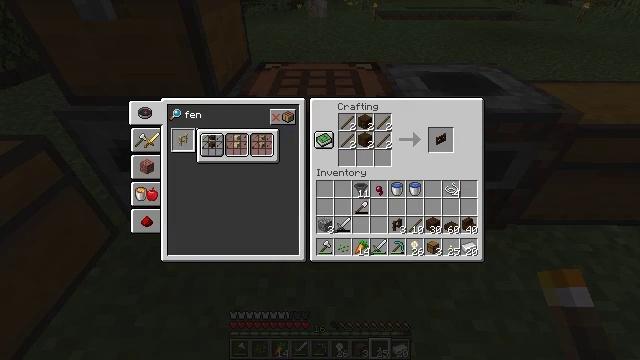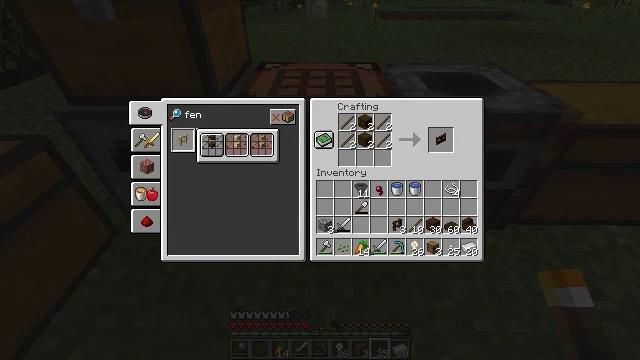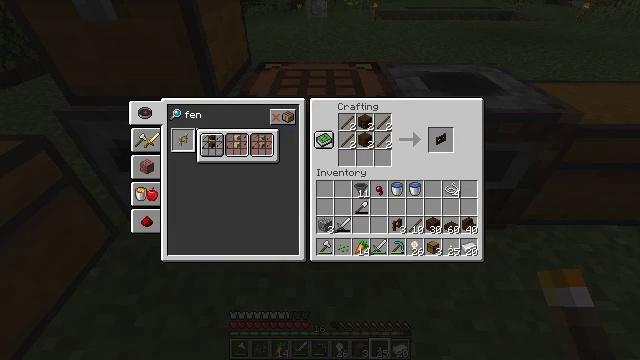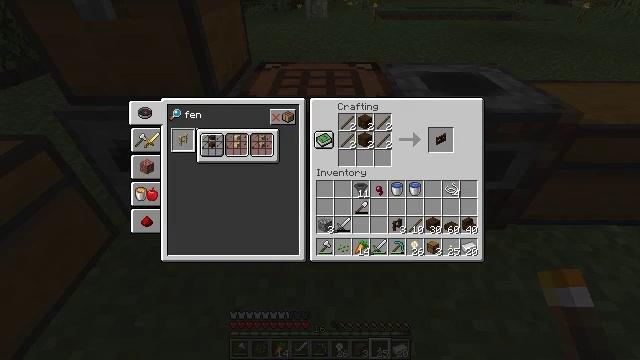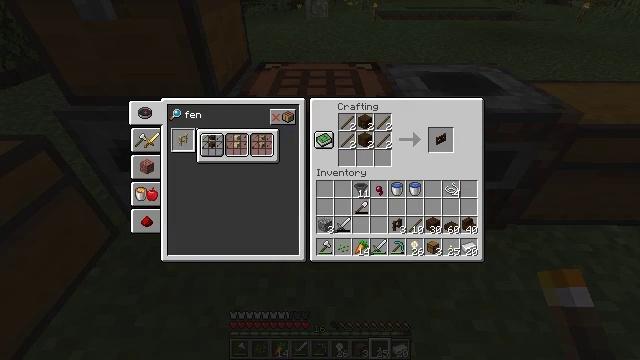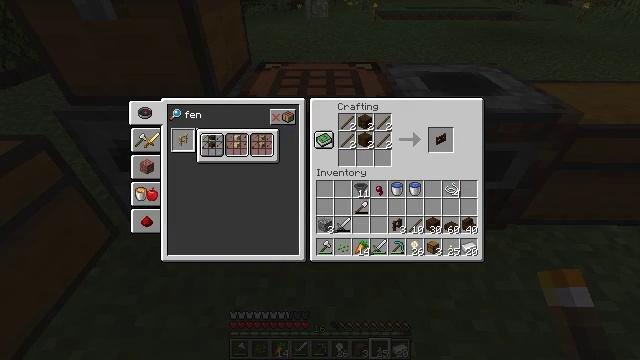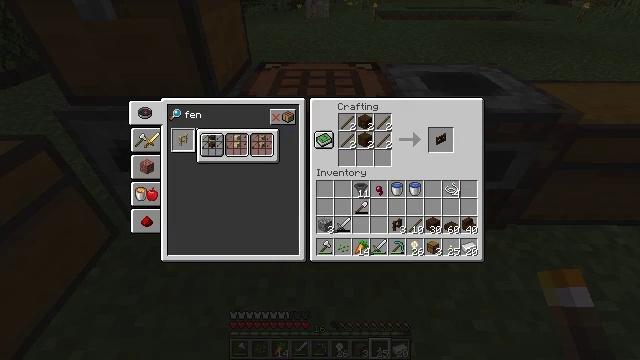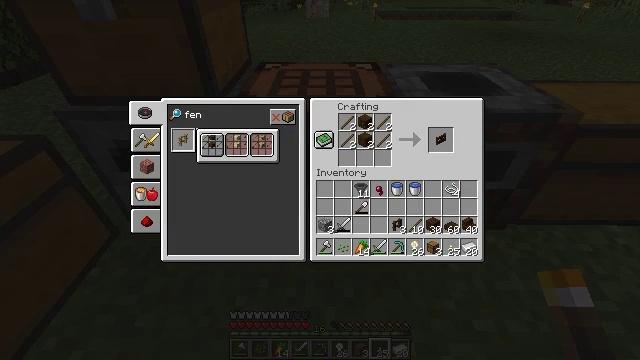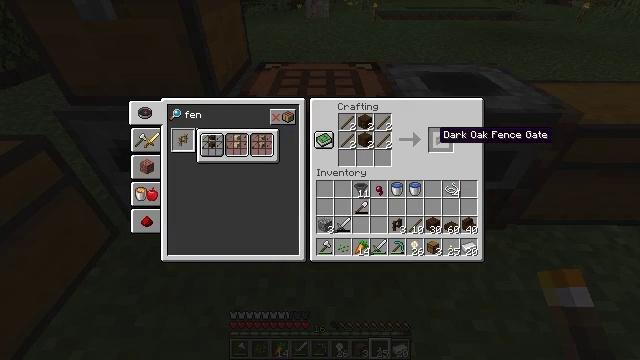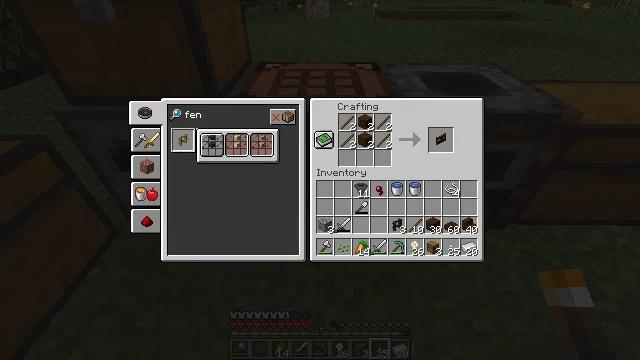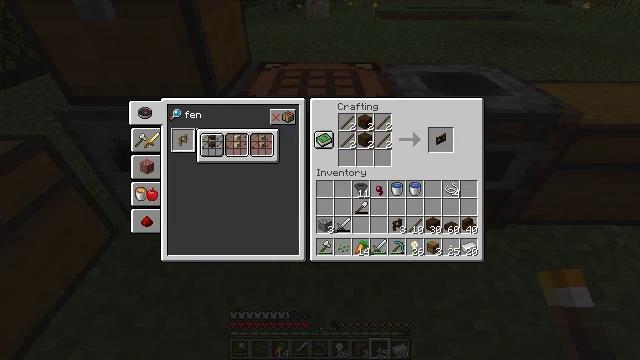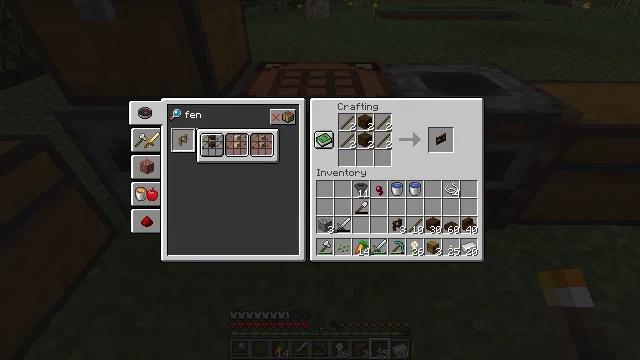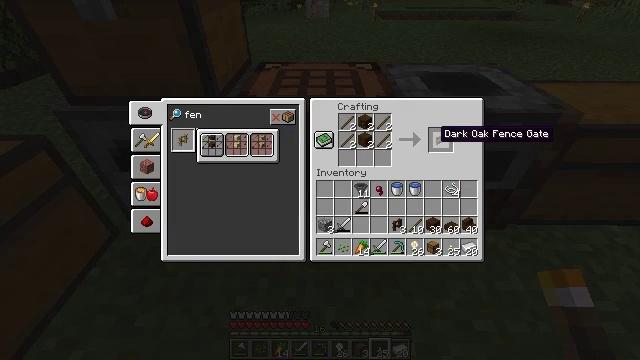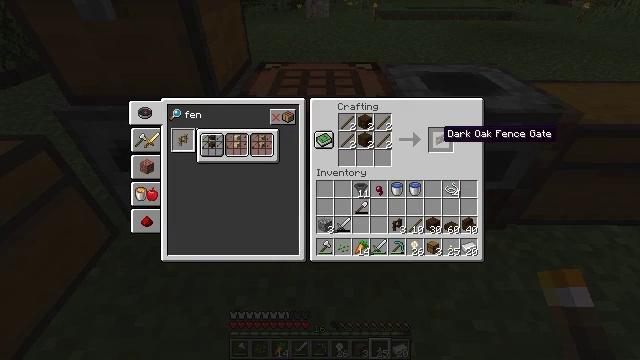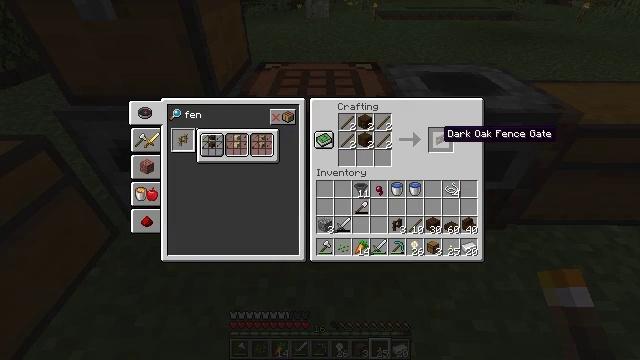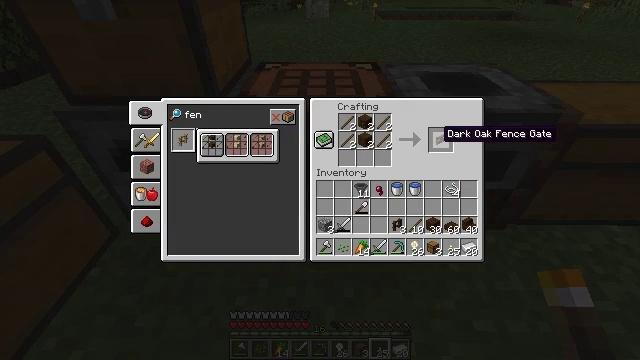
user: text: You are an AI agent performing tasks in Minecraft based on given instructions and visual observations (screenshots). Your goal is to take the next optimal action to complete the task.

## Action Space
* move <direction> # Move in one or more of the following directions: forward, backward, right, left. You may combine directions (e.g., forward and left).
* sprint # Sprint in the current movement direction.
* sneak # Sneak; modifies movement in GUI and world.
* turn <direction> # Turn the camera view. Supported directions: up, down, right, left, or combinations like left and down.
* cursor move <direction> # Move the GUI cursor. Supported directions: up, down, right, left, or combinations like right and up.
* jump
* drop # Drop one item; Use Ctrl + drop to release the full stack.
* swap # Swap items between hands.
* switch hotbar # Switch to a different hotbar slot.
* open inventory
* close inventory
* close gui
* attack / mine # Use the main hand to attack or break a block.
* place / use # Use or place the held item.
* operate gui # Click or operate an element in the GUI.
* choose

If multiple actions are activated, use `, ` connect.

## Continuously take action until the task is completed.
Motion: motion action
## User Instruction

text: Craft a dark oak fence gate.
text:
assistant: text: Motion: turn right
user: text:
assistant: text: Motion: turn right
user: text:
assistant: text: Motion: turn right
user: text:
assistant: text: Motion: no_op
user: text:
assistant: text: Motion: turn left
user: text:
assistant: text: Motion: sneak, turn left
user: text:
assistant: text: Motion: sneak, turn left
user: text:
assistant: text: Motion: sneak, turn left
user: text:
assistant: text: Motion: sneak
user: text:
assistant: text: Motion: sneak
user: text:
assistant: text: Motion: sneak
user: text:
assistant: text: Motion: sneak
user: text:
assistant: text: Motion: sneak
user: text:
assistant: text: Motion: sneak
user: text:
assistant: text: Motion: sneak
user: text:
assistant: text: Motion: sneak, attack / mine
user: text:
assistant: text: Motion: sneak, attack / mine
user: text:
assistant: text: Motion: sneak, attack / mine
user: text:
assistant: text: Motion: sneak
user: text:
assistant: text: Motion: sneak
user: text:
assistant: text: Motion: sneak
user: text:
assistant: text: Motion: sneak
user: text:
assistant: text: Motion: sneak
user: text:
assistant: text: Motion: sneak
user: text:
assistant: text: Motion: sneak
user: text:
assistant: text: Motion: sneak
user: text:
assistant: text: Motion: sneak
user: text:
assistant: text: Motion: sneak
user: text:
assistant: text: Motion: sneak
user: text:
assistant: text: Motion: sneak